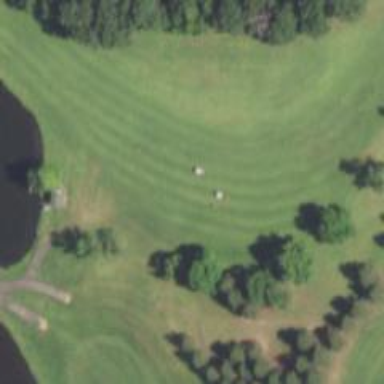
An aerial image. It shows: View of golf hole.